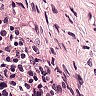
Metastatic tissue present: no